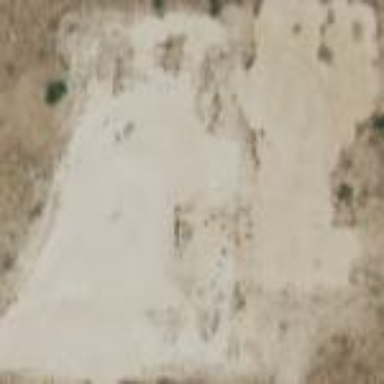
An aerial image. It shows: Wellsite surrounded by sand.